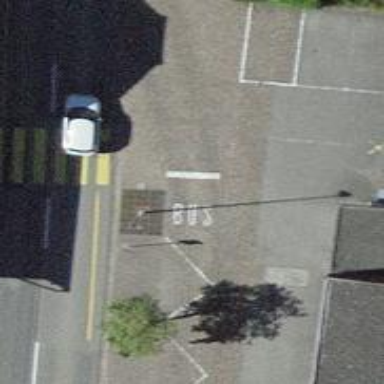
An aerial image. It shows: Bus stop with platform for public transport.